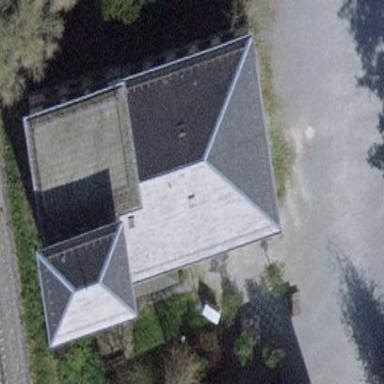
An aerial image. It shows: School building.